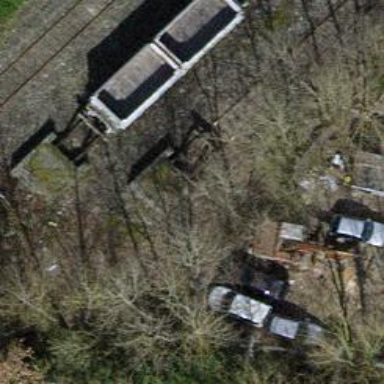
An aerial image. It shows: Railway buffer stop.